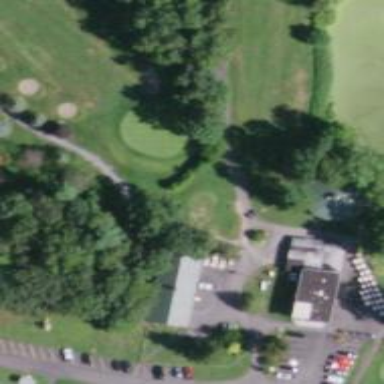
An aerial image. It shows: Service road used as golf cart path.